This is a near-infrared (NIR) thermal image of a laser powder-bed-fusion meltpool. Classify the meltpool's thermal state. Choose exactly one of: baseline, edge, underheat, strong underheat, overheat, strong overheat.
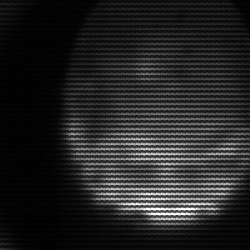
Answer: edge